Question: I am trying to position an overlay over a div. I had the code working successfully when the div was guaranteed to be only one row, but I am struggling to obtain the proper height of the div when it breaks out. It appears that the div reports its single-row height, but displays a multi-line height after rendering.
'''
function InitializeControls() {
console.log("Width: " + $('#PlanViewControls').width());
console.log("Height: " + $('#PlanViewControls').height());
console.log("innerHeight: " + $('#PlanViewControls').innerHeight());
console.log("outerHeight: " + $('#PlanViewControls').outerHeight());
$('#PlanViewControls').show();
$('#PlanViewControlsOverlay')
.stop()
.show()
.css({ opacity: .7 })
.width($('#PlanViewControls').width())
.height($('#PlanViewControls').height())
.offset($('#PlanViewControls').offset())
}
#PlanViewControlsOverlay
{
background: white;
opacity: 0.7;
filter: alpha(opacity=70);
position: absolute;
z-index: 10001;
}
#PlanViewControls
{
display: none;
min-height: 20px;
margin-bottom: 5px;
width: 100%;
min-width: 200px;
overflow: hidden;
padding: 5px;
}
#PlanViewControls > div
{
display: inline-block;
min-height: 20px;
}
<div id="PlanViewControlsOverlay">
</div>
<div id="PlanViewControls" class="ui-widget ui-state-default ui-corner-all" >
<div class="separated" style="padding-top: 3px">
<div id="PlanViewZoomSlider"></div>
</div>
<div class="separator">|</div>
<div class="separated">
<label>
Rack Info:
<select id="RackInfoSelect">
<option value="Name">Name</option>
</select>
</label>
</div>
<div class="separator">|</div>
<div class="separated" style="padding-top: 4px">
<label>
Enable Auto-Refresh:
<input id="PlanViewRefreshCheckbox" name="Enable Auto-Refresh" value="value" type="checkbox" />
</label>
</div>
<div class="separator">|</div>
<div class="separated">
<label>
Levels To Display:
<select id="LevelSelect">
<option value="All">All</option>
</select>
</label>
</div>
<div class="separator">|</div>
<div class="separated" style="padding-top: 3px">
<a id="ExportPlanView" href="javascript:void(0)" target="_blank" title="Export the plan view as a pdf.">
<span class="cs-icon cs-icon-edit-search-results" style="float: left; margin-right: 5px;"></span>
<label id="ExportLabel">Export</label>
</a>
</div>
</div>
'''

Is it possible to obtain these metrics?
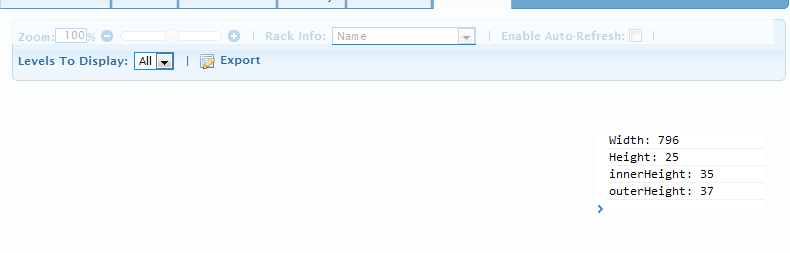
Answer: I've put your code into <URL> so it would get called.
Look from here, whether it helps. I didn't answered anything directly, but more precise question would help to nail down your problem (: